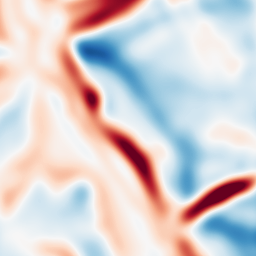
Category: multiscale
Decomposition family: log
Decomposition parameters: sigma: 10
Upsampling method: bspline
Upsampling parameters: scale: 4
Upsampling scale: 4